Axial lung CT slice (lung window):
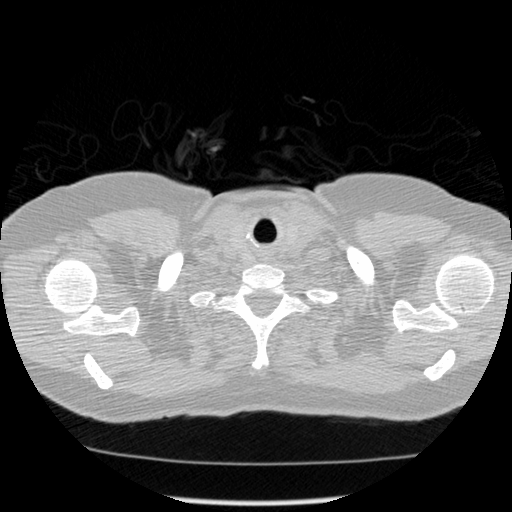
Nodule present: no